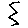
Label: zigzag